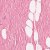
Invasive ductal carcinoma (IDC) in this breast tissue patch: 0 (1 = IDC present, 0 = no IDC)